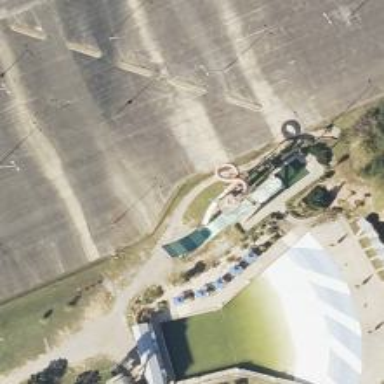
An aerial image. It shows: Water slide attraction.